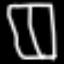
Label: pants